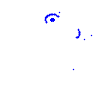
Particle: proton